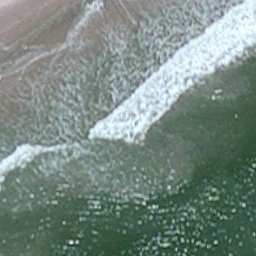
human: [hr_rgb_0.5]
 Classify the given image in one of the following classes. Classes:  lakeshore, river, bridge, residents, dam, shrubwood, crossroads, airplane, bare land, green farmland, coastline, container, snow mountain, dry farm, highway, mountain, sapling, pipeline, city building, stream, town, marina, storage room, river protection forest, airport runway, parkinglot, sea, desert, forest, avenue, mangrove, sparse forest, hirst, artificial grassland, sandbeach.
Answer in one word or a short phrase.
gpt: coastline